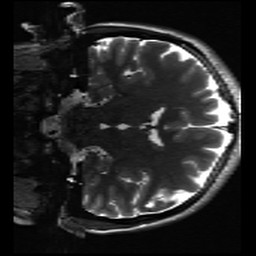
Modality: inplaneT2
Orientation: coronal